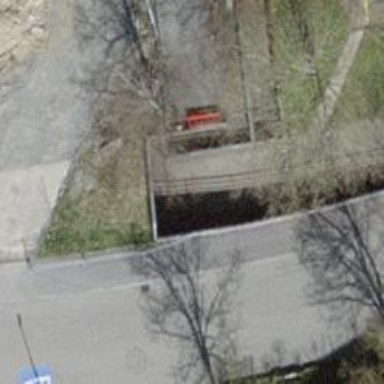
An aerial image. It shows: Concrete footway leading through tunnel.